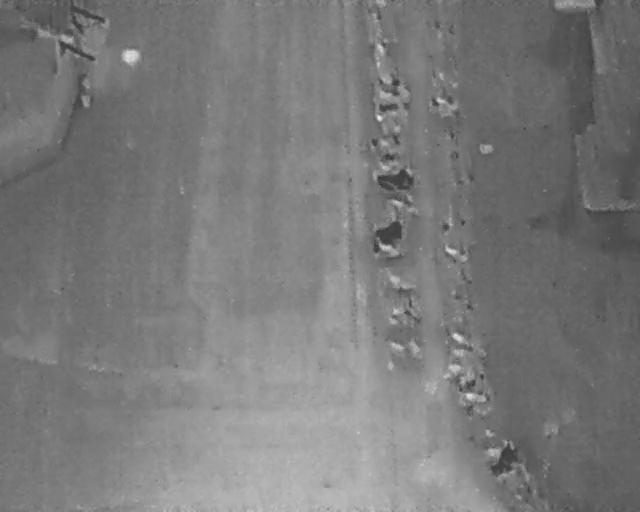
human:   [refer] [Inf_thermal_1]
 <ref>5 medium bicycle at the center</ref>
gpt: <box>[[59, 28, 61, 33, 167], [61, 35, 63, 42, 26], [61, 51, 63, 59, 17], [61, 57, 64, 64, 2], [61, 63, 64, 71, 15]]</box>

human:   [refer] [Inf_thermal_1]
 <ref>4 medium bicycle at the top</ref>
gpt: <box>[[59, 13, 62, 19, 2], [60, 17, 62, 24, 172], [58, 24, 60, 30, 167], [67, 16, 70, 22, 2]]</box>

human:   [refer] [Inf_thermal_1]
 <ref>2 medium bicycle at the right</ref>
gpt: <box>[[70, 46, 72, 51, 21], [71, 64, 73, 69, 28]]</box>

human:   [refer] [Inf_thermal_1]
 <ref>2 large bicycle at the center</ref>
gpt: <box>[[60, 31, 63, 39, 178], [58, 42, 62, 49, 161]]</box>

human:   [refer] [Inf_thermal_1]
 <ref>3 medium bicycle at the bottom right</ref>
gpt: <box>[[69, 70, 71, 74, 141], [72, 71, 74, 77, 141], [72, 74, 75, 80, 3]]</box>

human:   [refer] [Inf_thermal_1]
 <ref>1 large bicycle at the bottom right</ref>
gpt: <box>[[76, 87, 81, 92, 39]]</box>